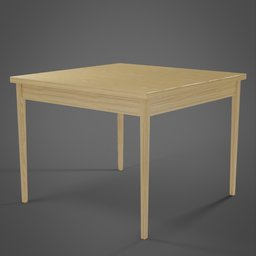
Label: furniture